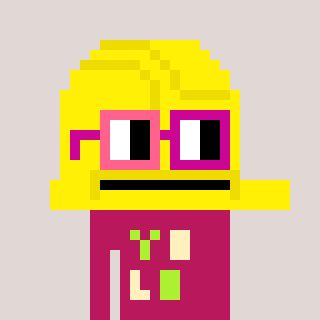
a pixel art character with square pink and red glasses, a construction helmet-shaped head and a darkpink-colored body on a warm background